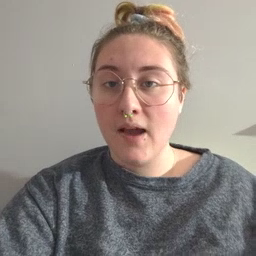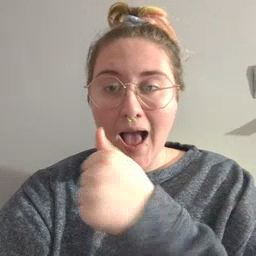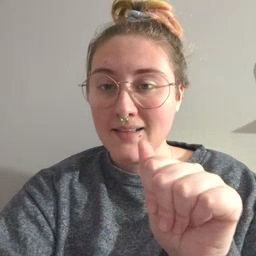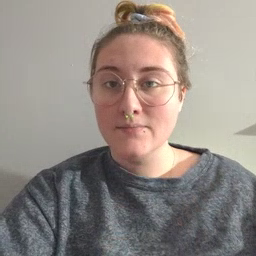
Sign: any